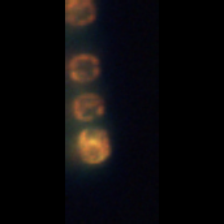
Taxon: Skeletonema
Group: Diatoms